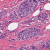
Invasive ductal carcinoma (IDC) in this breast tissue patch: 0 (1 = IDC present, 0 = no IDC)